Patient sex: M
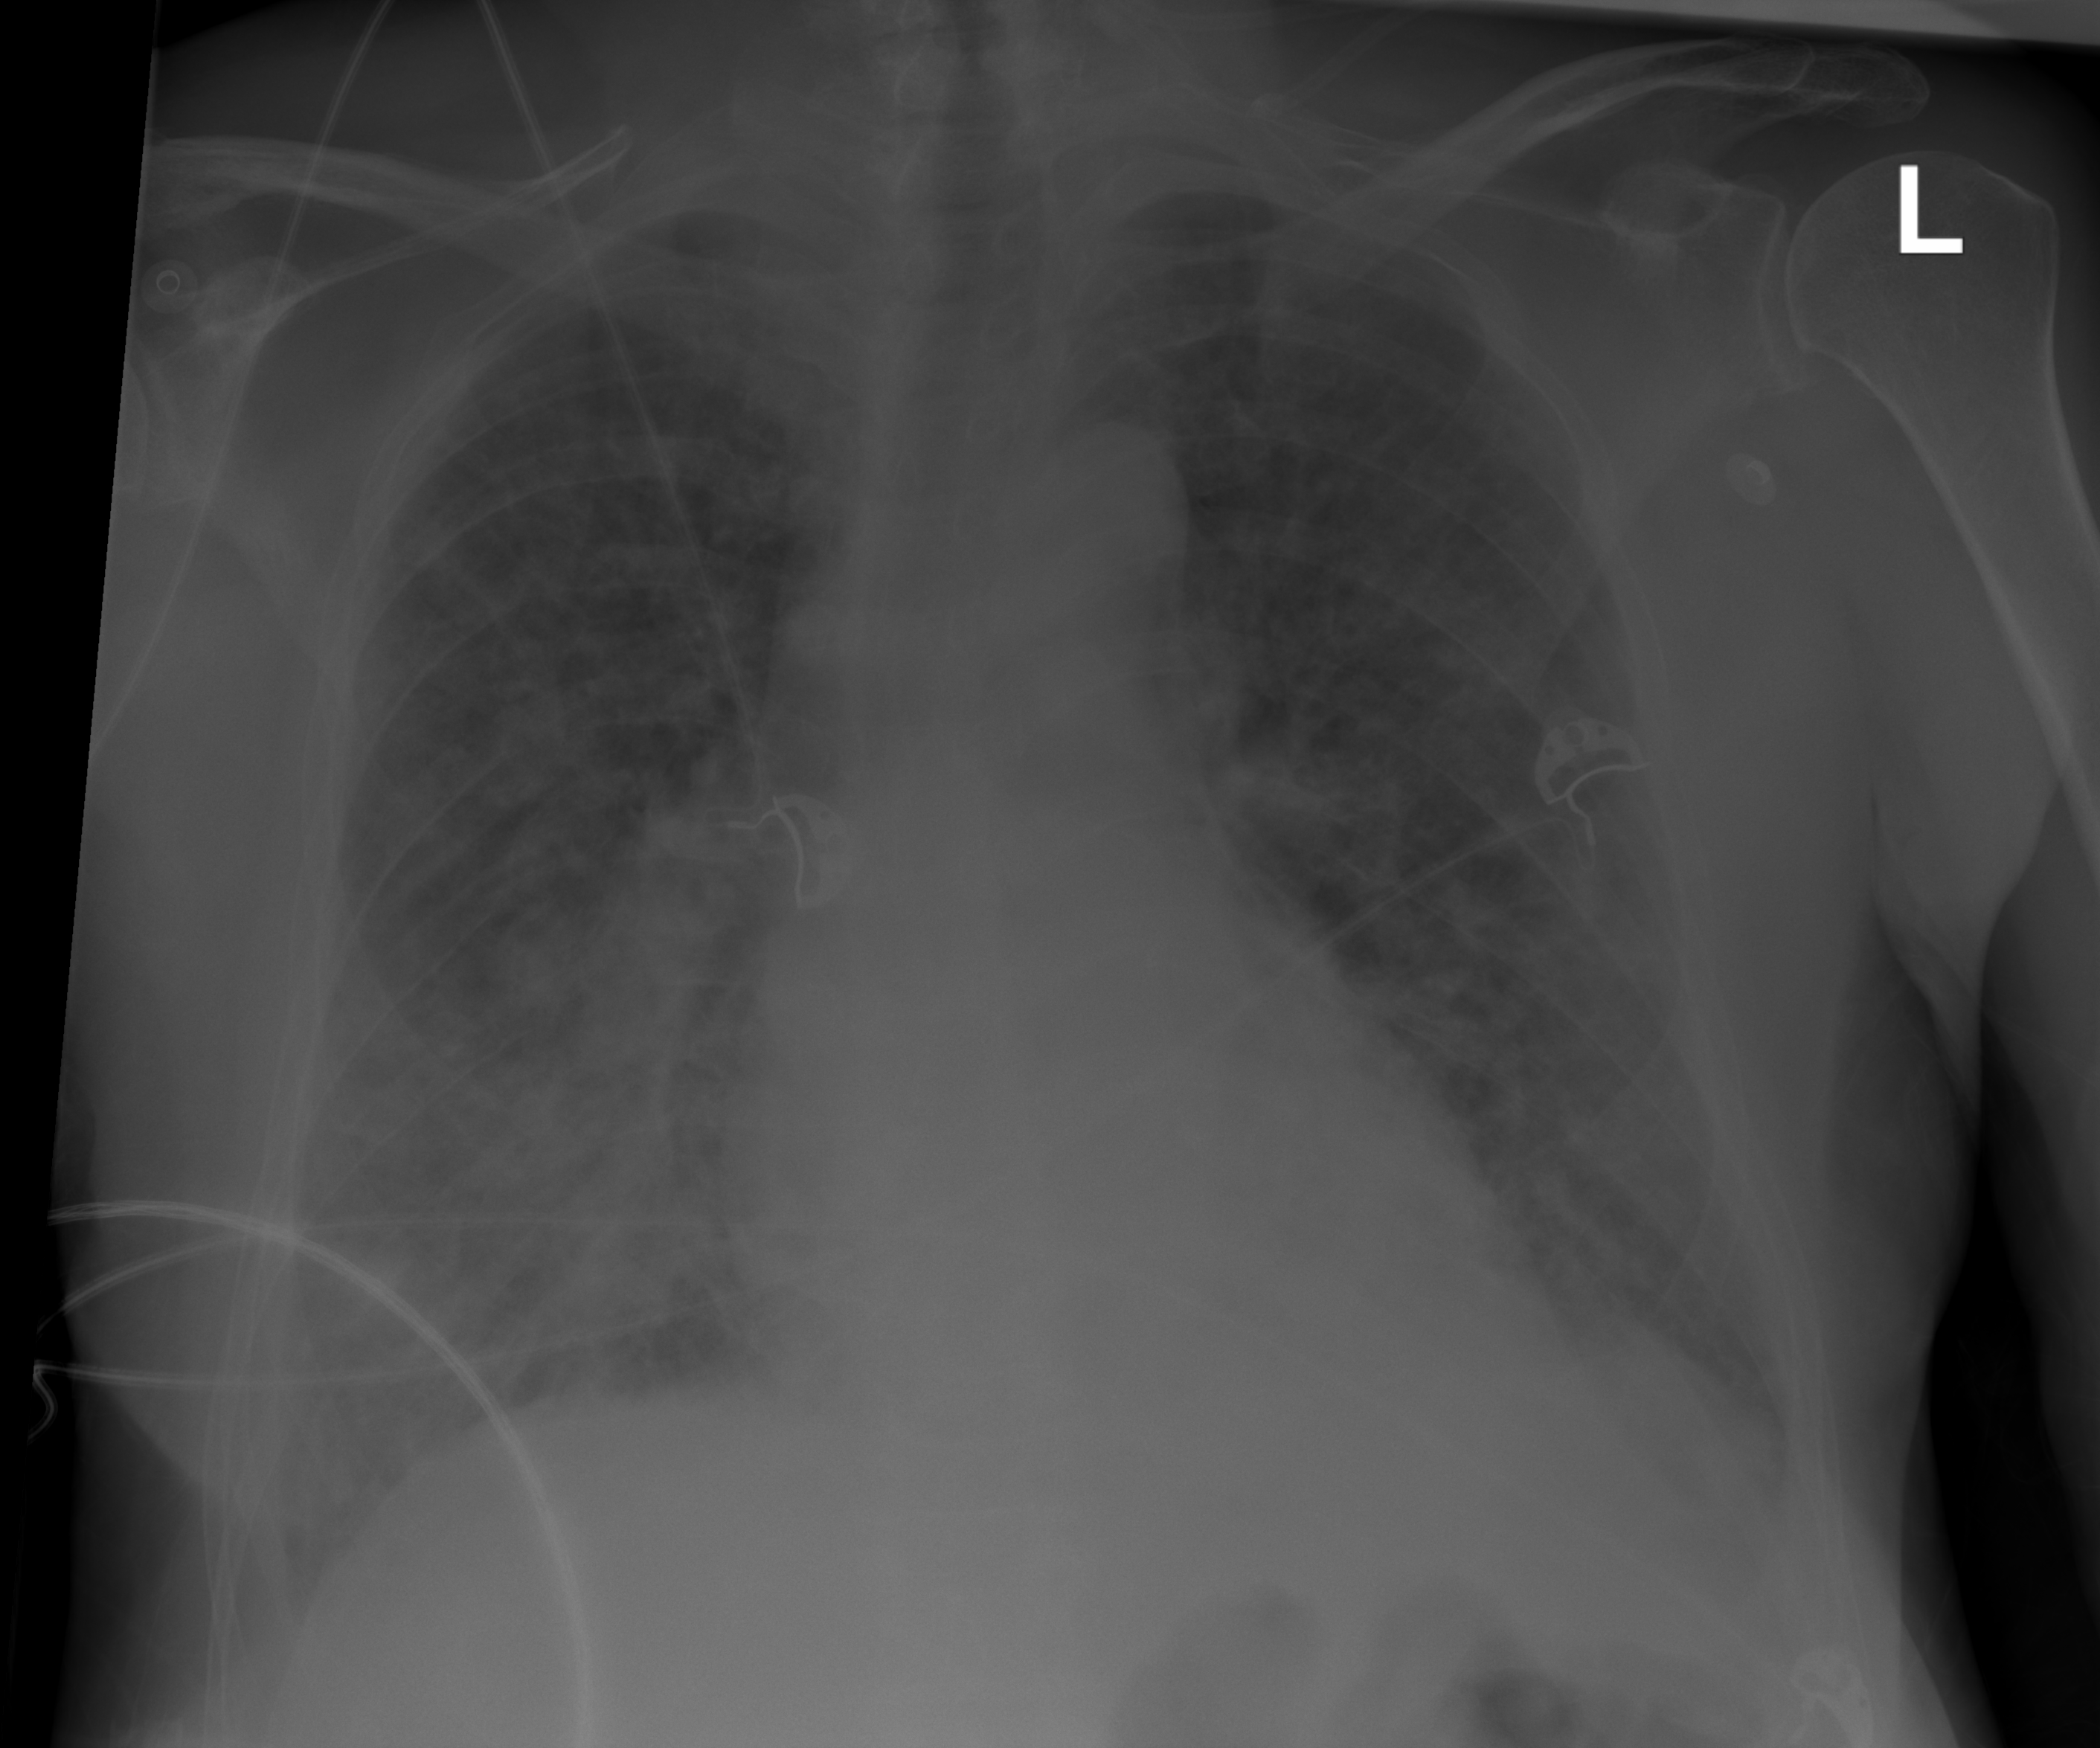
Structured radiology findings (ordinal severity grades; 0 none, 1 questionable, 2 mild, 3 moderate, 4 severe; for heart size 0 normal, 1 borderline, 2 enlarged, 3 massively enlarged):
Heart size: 2
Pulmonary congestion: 2
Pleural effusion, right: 1
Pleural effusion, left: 3
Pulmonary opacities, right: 3
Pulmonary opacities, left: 2
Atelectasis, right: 2
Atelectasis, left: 2